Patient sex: M
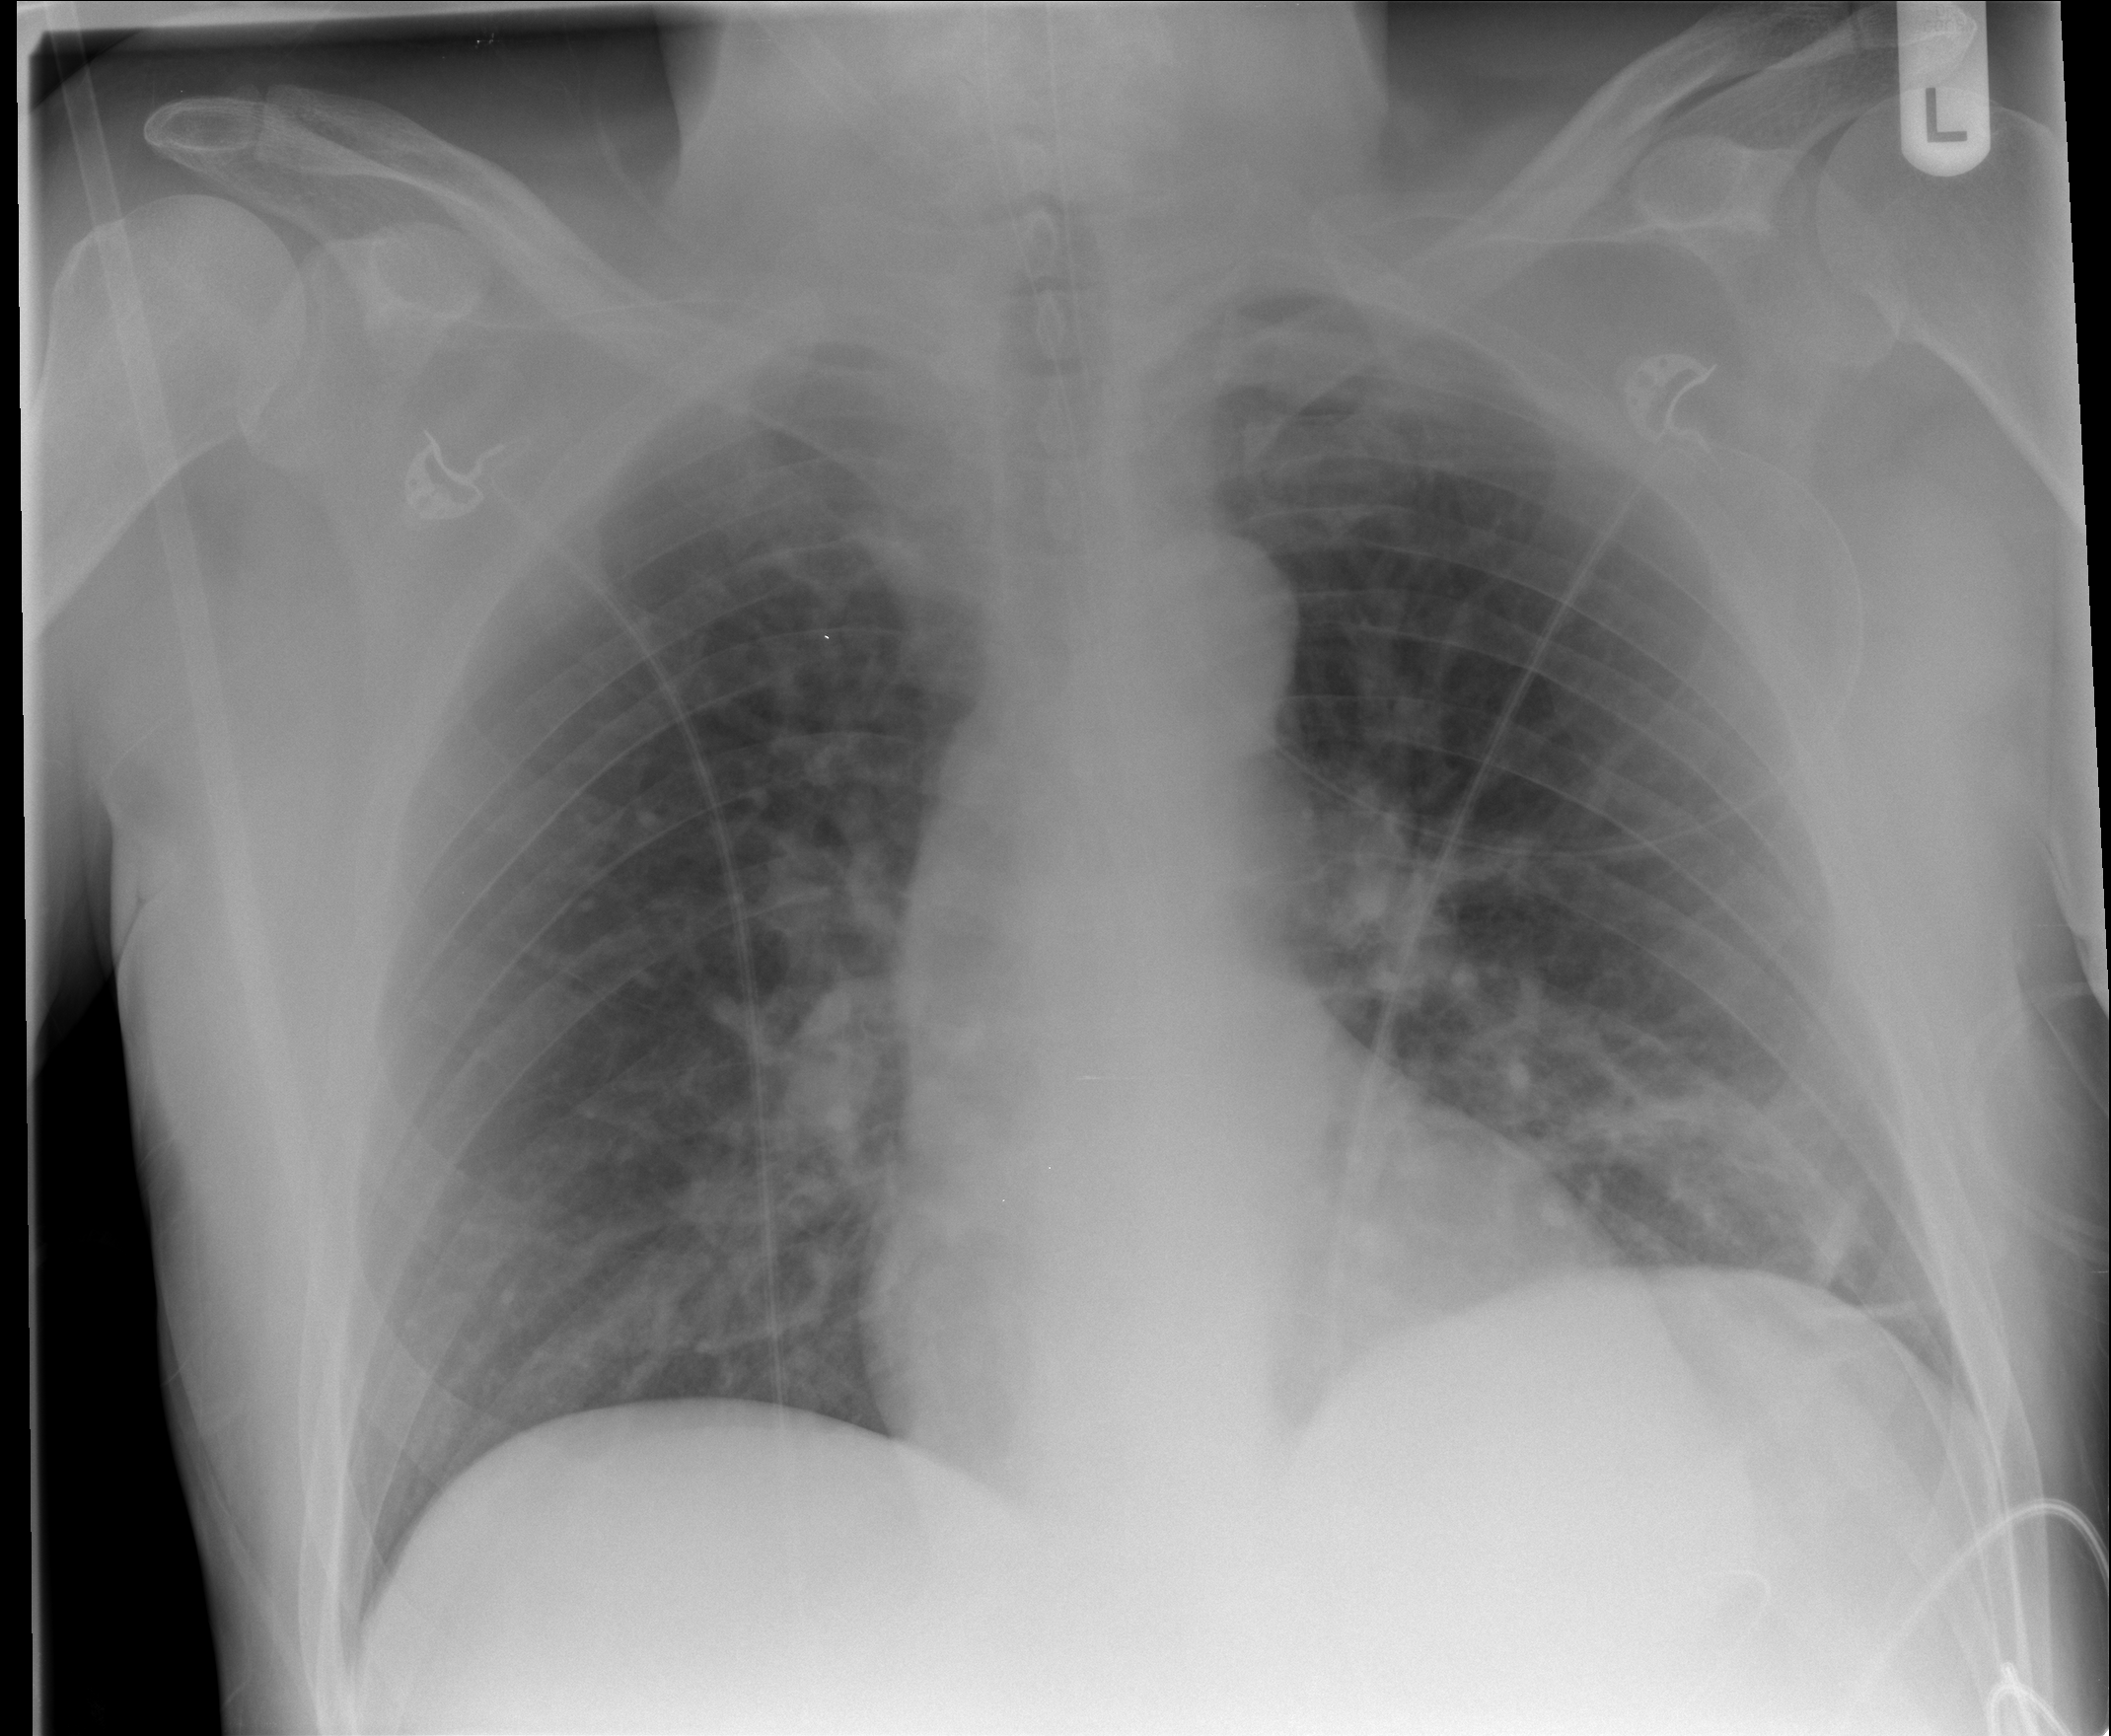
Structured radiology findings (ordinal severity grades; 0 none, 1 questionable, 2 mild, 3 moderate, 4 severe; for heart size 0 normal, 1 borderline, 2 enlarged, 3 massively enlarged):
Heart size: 0
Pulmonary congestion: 2
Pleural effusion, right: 0
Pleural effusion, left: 0
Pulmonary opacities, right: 0
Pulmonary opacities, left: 0
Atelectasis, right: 0
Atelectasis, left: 2